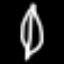
Label: leaf